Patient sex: M
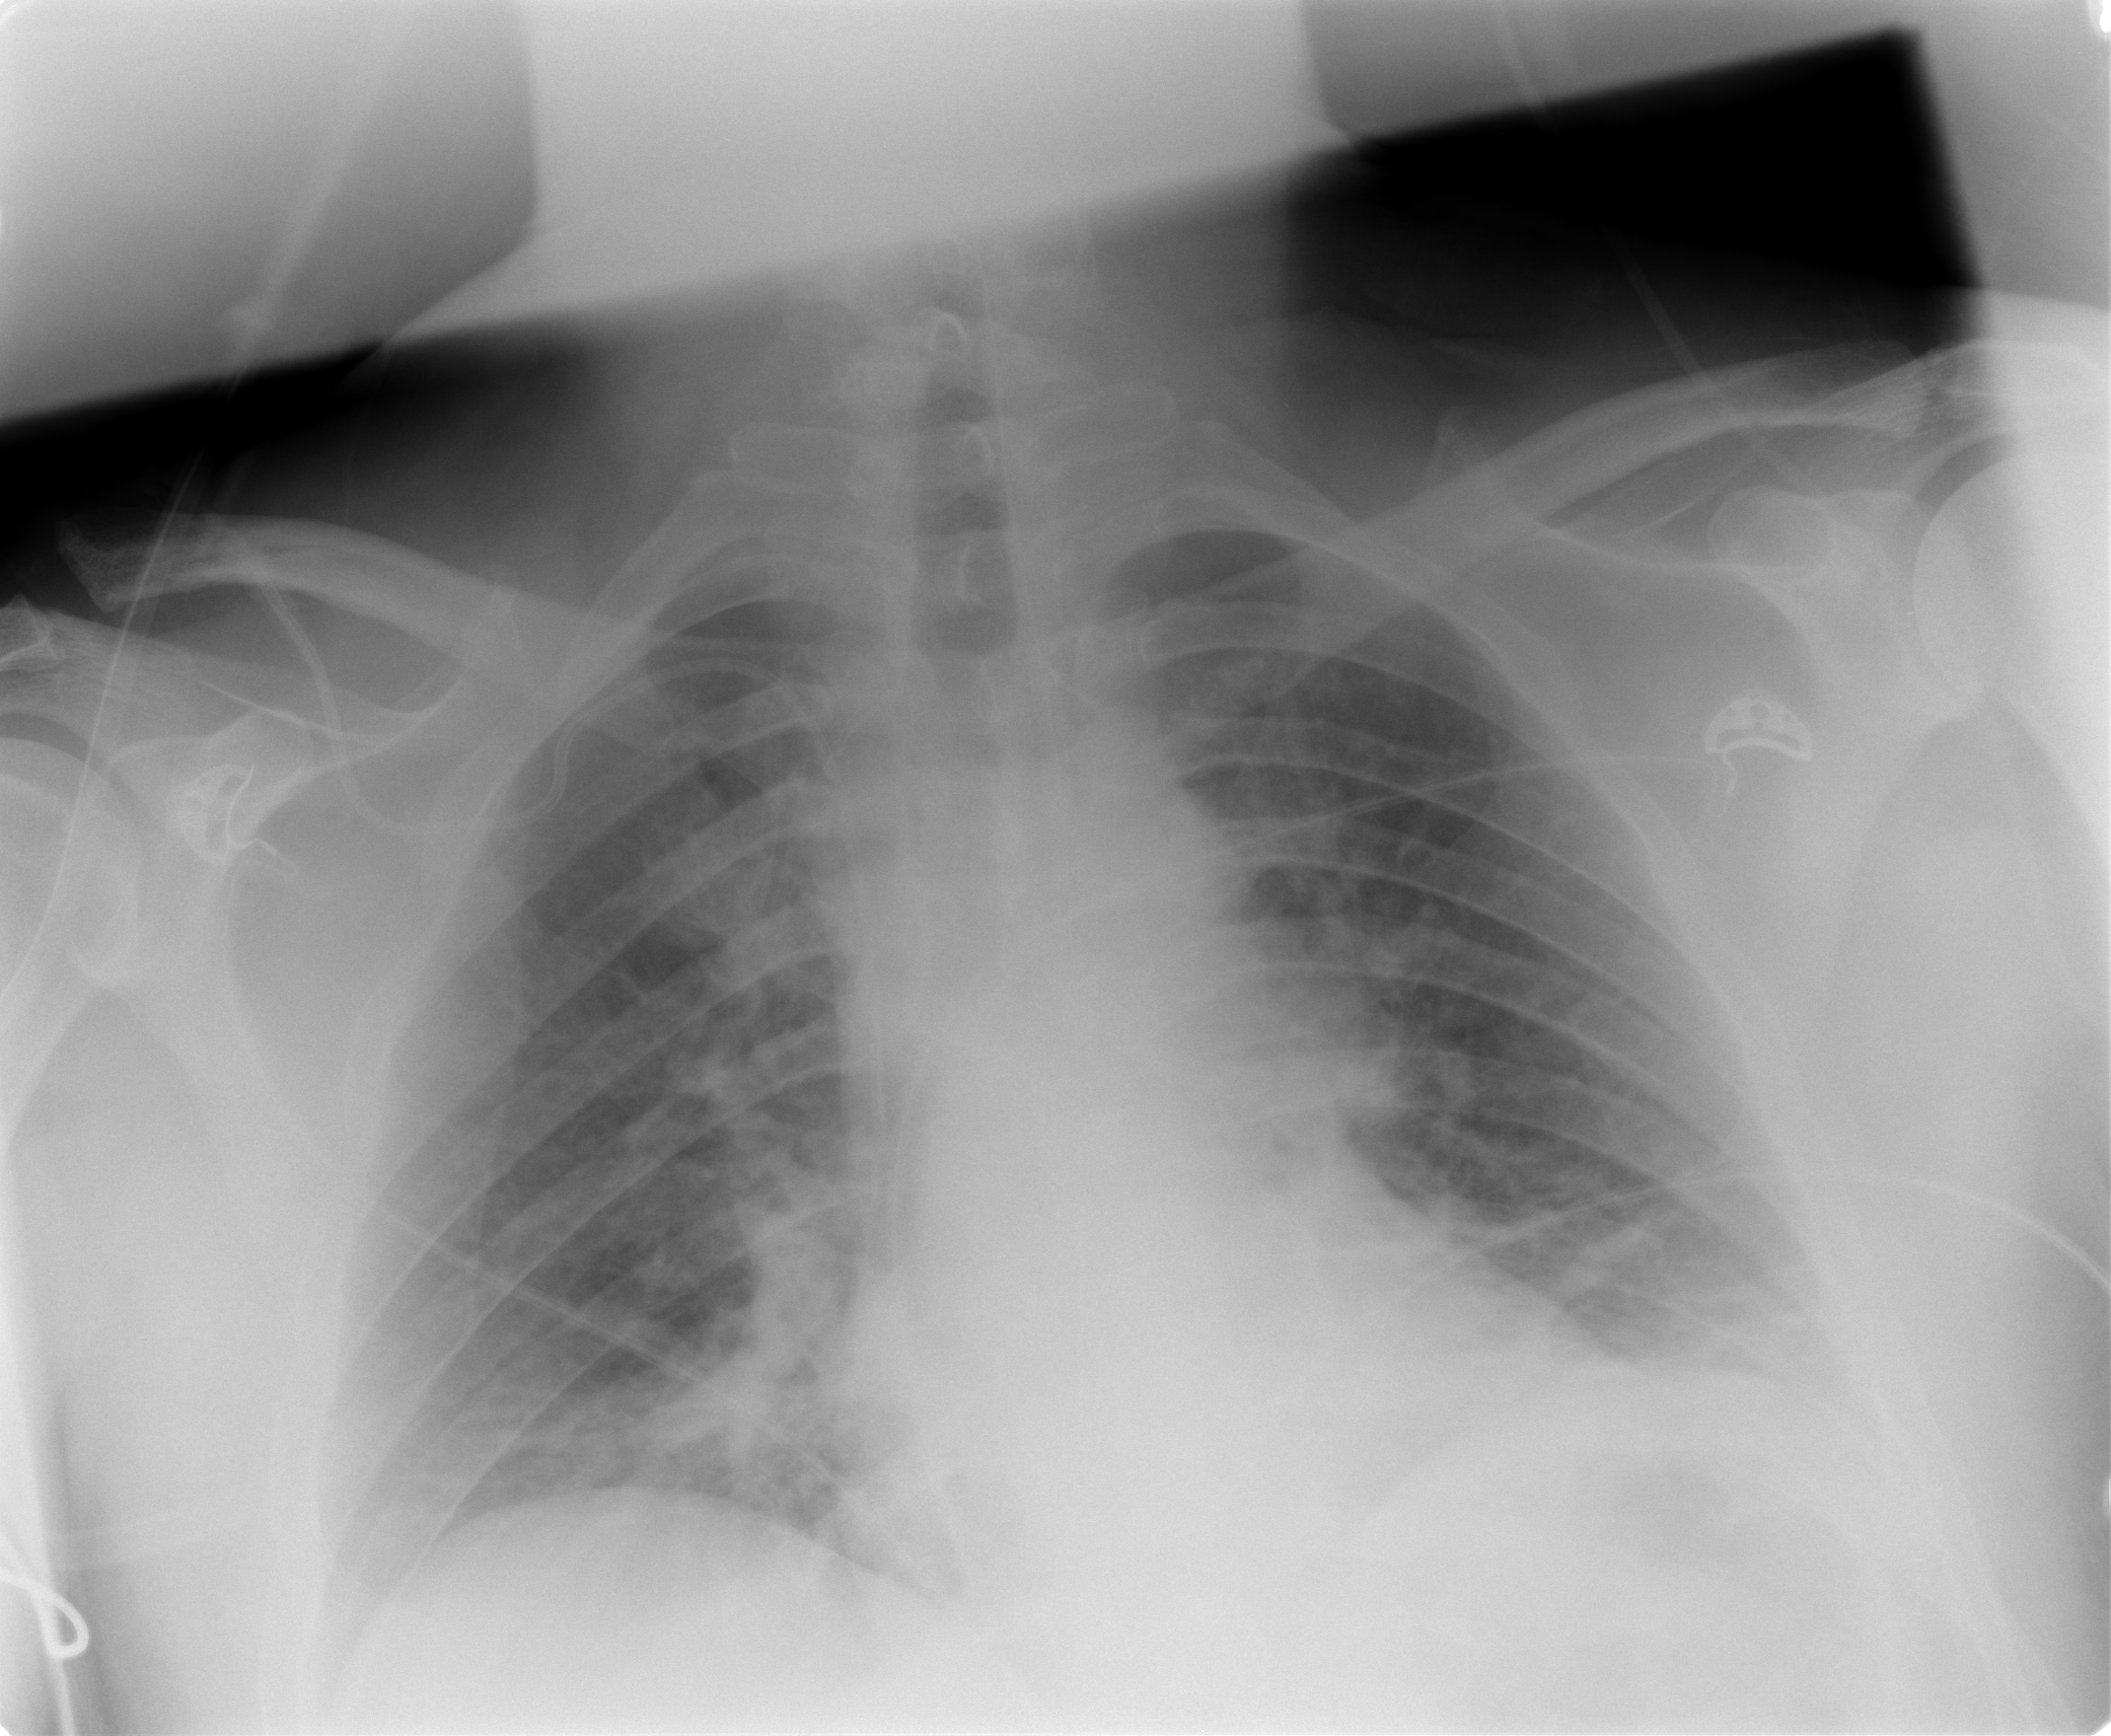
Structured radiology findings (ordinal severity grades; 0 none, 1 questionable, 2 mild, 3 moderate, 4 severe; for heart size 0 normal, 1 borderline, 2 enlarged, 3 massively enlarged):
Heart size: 0
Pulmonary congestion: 0
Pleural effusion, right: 0
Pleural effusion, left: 1
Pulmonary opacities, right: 0
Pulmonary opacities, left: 0
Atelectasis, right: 0
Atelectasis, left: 2